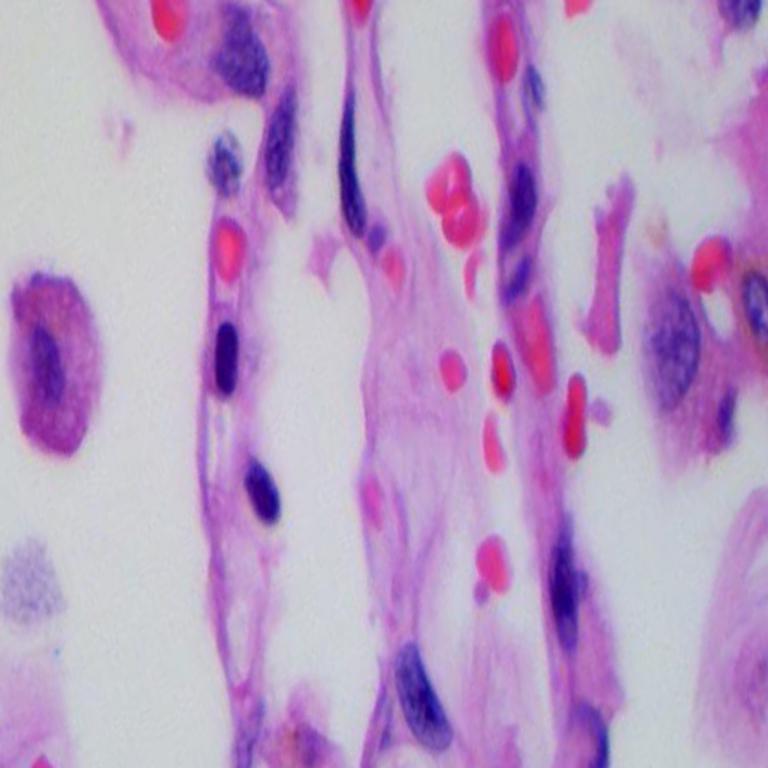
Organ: lung
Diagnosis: benign